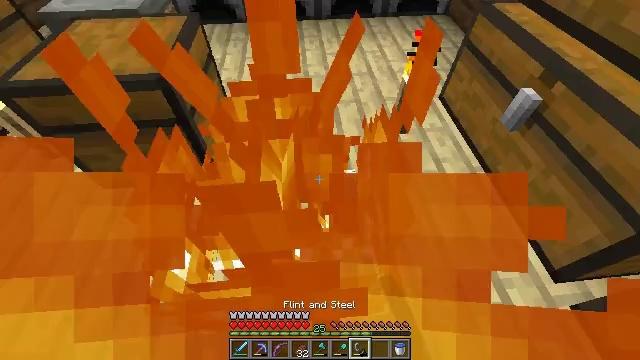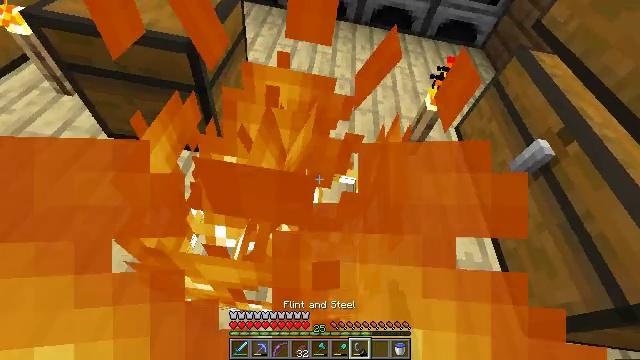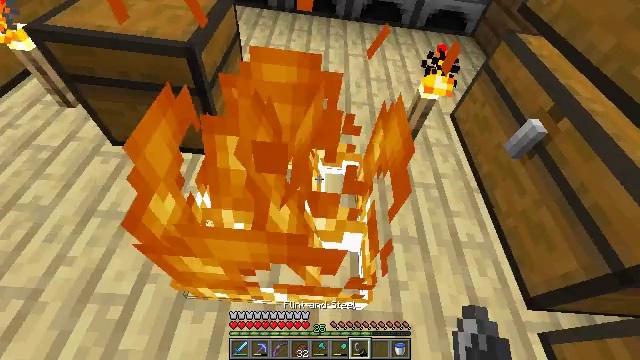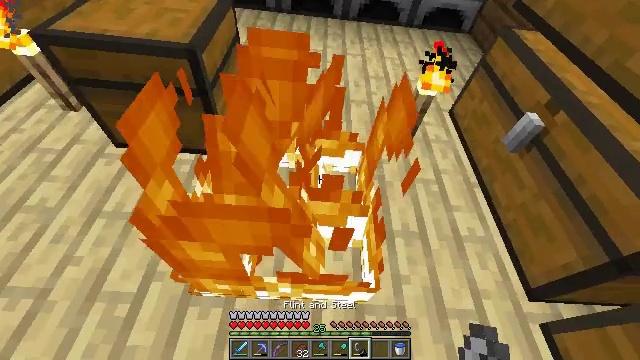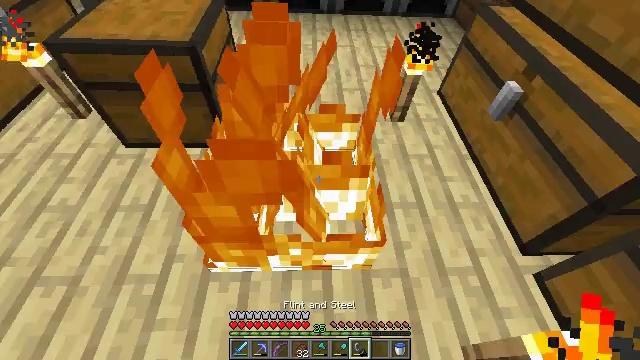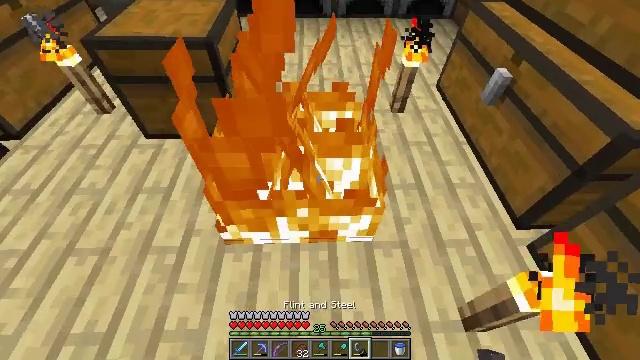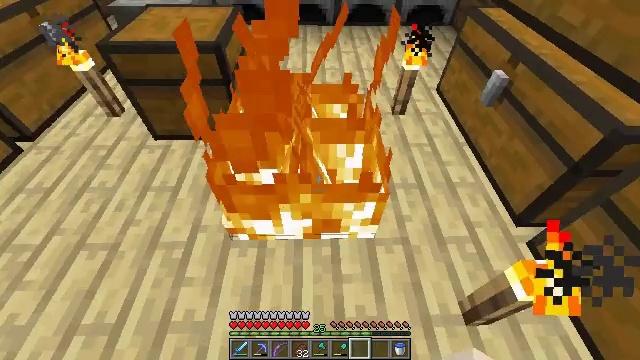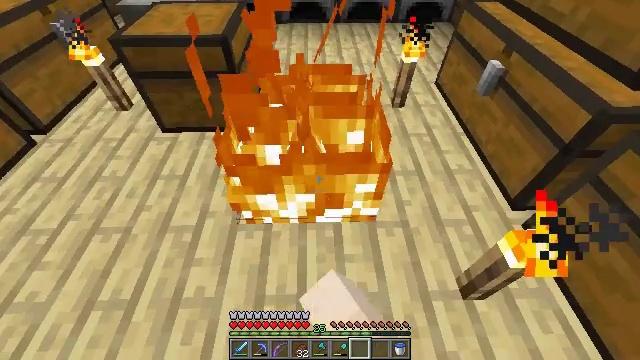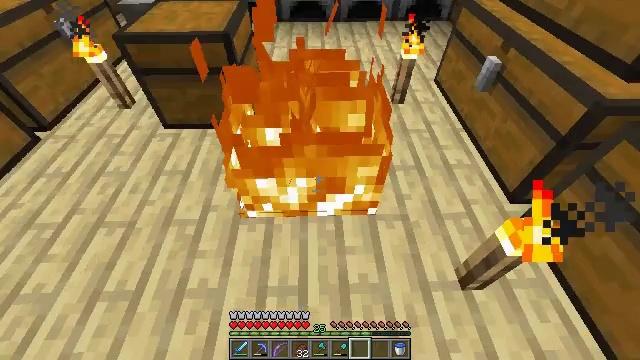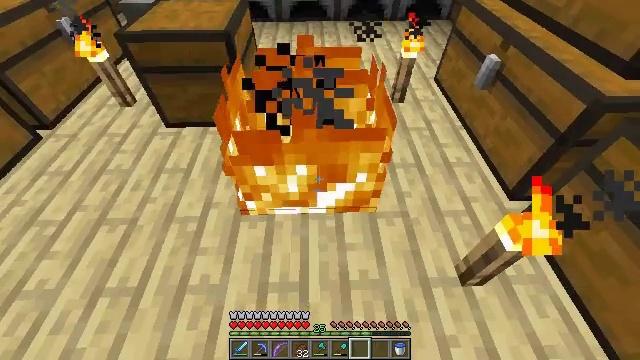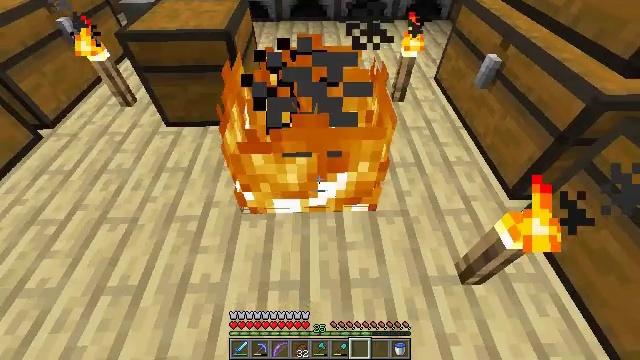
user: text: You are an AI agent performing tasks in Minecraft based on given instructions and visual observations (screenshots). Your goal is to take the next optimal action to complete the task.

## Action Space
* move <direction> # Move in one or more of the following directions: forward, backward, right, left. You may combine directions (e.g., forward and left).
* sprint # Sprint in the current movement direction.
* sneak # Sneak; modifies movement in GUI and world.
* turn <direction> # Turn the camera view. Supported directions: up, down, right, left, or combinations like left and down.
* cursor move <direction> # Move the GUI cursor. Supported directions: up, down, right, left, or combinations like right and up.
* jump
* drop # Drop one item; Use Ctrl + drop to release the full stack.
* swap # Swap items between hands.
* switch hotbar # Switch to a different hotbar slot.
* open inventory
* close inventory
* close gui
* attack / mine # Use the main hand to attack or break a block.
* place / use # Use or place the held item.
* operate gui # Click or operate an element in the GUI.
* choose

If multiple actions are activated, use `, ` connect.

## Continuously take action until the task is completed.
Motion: motion action
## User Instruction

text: Remove a flint and steel from the inventory.
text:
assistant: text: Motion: no_op
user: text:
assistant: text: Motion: move back
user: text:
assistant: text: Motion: move back
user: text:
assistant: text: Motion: move back
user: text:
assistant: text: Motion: move back, turn left and up
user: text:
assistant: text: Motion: turn up, drop
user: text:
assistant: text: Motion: drop
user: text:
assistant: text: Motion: drop
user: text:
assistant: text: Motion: no_op
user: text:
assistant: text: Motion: no_op
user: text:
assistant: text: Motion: no_op